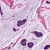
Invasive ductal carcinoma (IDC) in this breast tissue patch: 1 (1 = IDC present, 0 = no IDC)